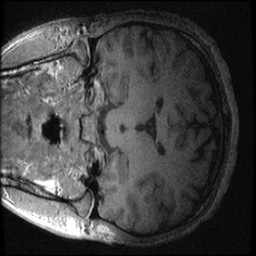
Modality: T1w
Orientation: coronal
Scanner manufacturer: ge
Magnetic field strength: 3 T
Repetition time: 0.006996 s
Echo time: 0.002604 s